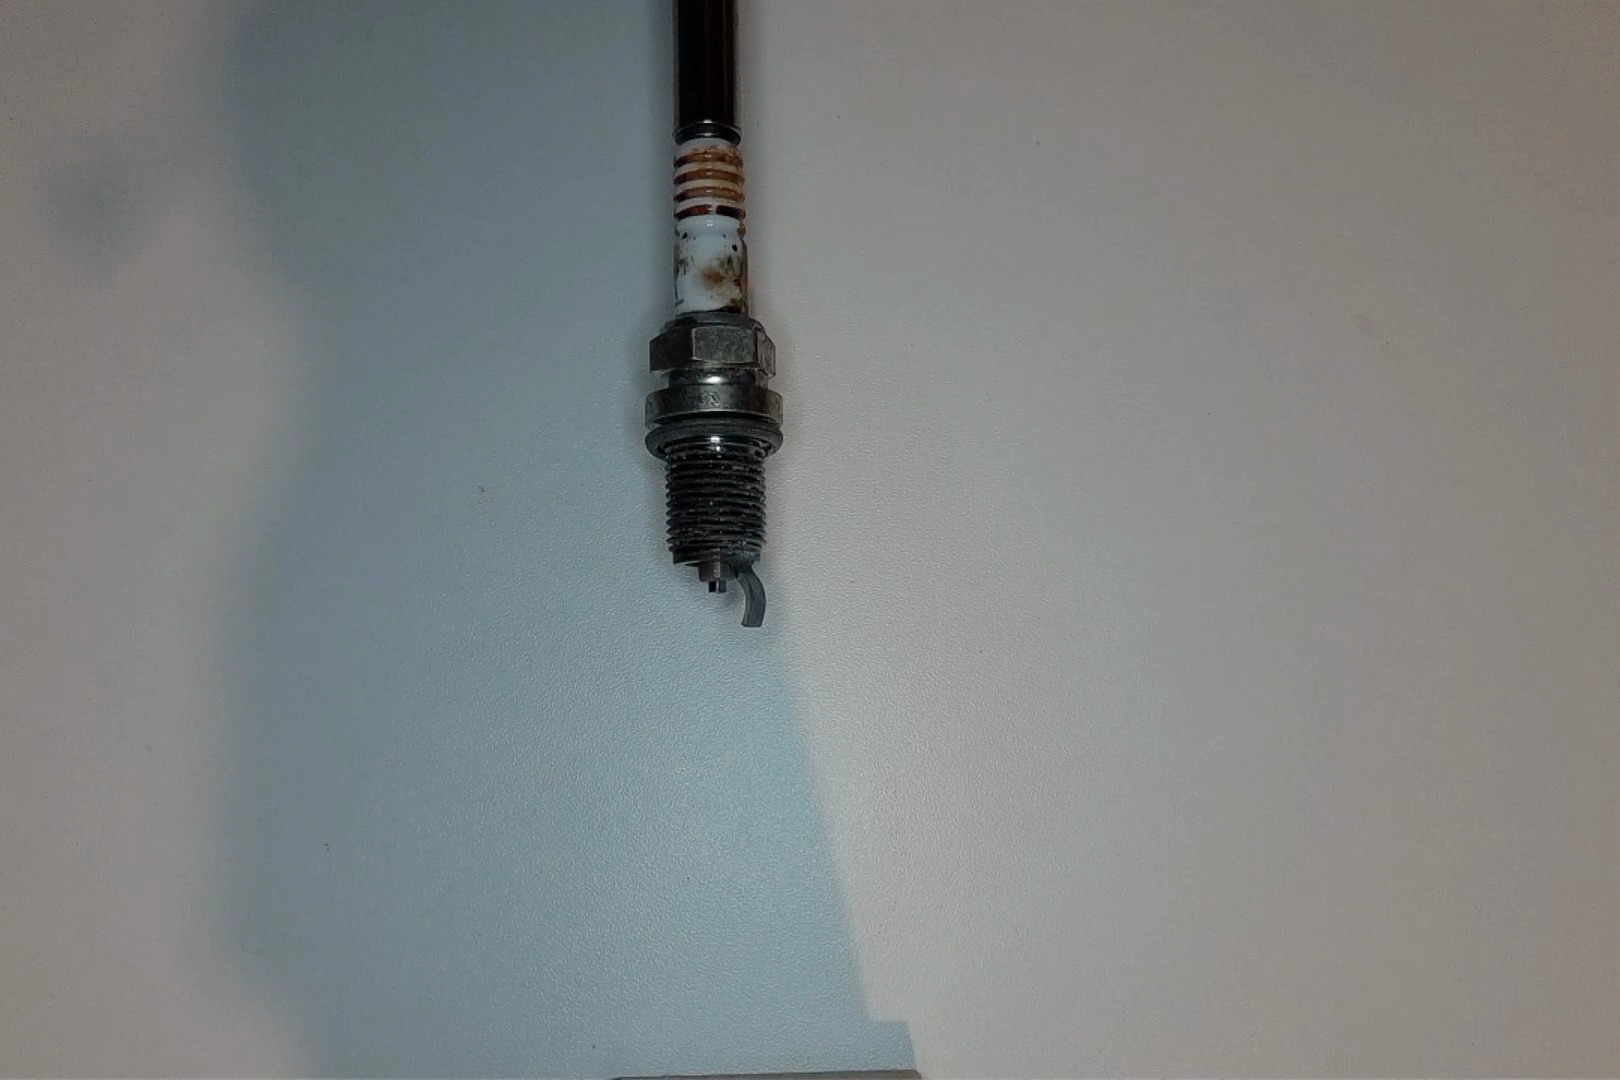
Label: anomaly